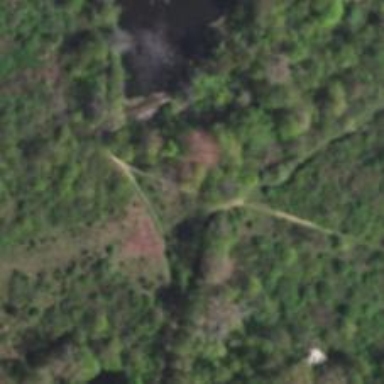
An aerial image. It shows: Bridleway.